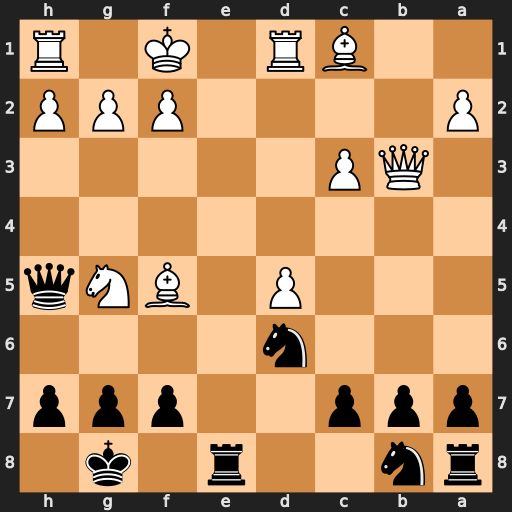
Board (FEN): rn2r1k1/ppp2ppp/3n4/3P1BNq/8/1QP5/P4PPP/2BR1K1R
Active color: b
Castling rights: -
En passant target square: -
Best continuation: Qe2+ Kg1 Qe1+ Rxe1 Rxe1#